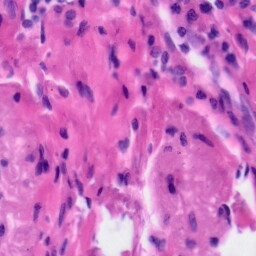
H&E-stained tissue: Tonsil